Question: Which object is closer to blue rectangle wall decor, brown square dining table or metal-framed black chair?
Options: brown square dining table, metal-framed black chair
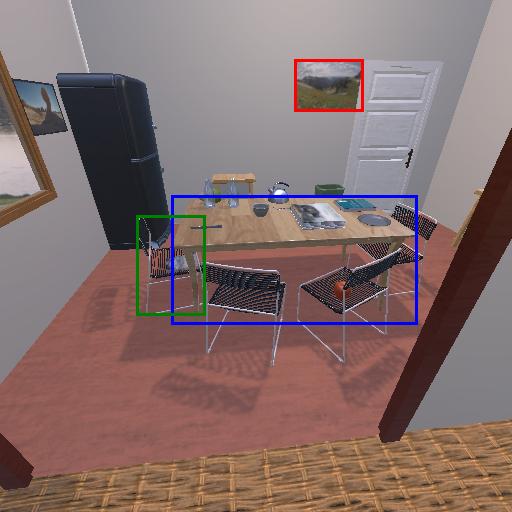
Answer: brown square dining table